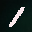
Label: 1